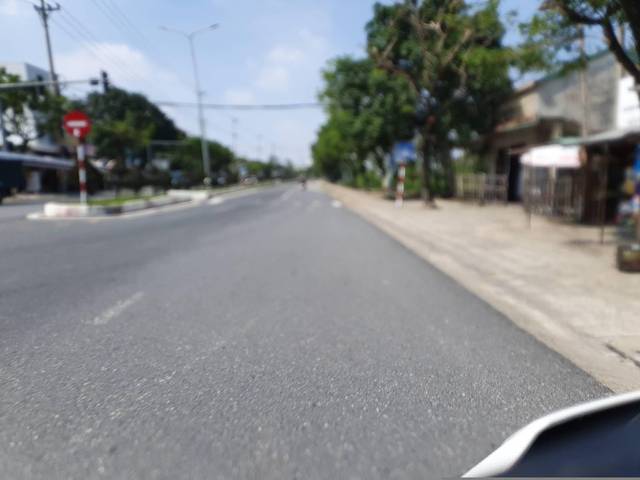
Region: Vietnam
Coordinates: 15.903, 108.353